Field crop: maize
Growth stage: 2
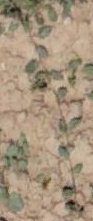
Species: convolvulus